Question: I'm new to c programming. I'm trying to print numbers 1 to 10.
'''
#include <stdio.h>
int main(){
int i;
for(i=1; i<11; i++){
printf("%s
", i);
}
getchar();
}
'''
It compiles in powershell when I type: 'gcc .
orloop.c' but when I try to run the program with './a' I get this error message:

Any help would be appreciated.
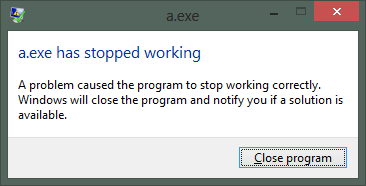
Answer: '''
printf("%s
", i);
'''
That tries to print a string. 'i' is an integer. So it will crash when it dereferences 'i' as a string.
Try
'''
printf("%d
", i);
'''